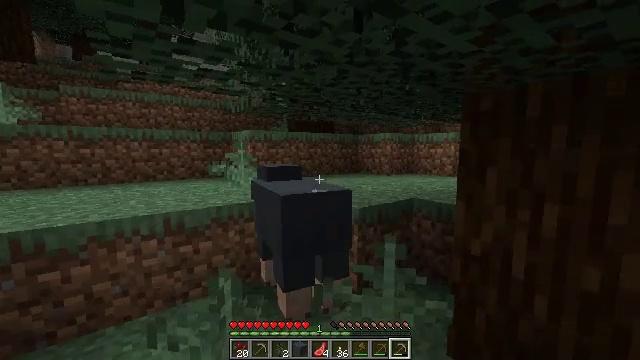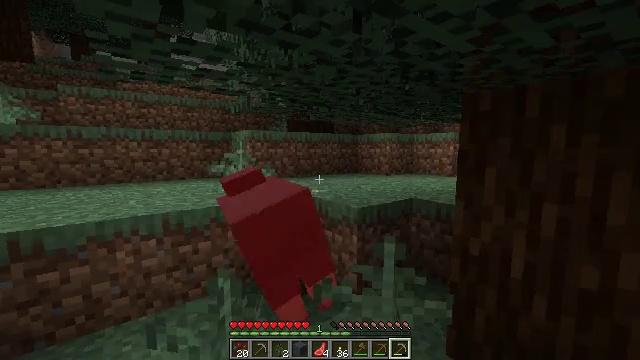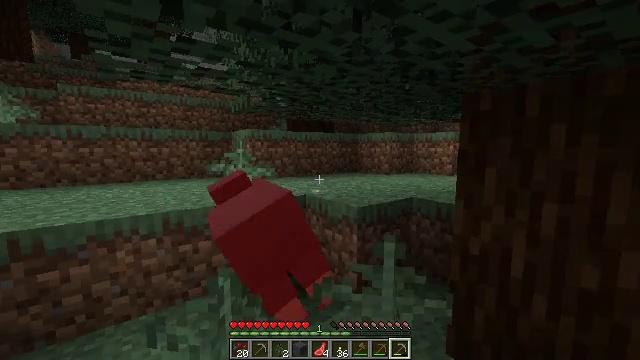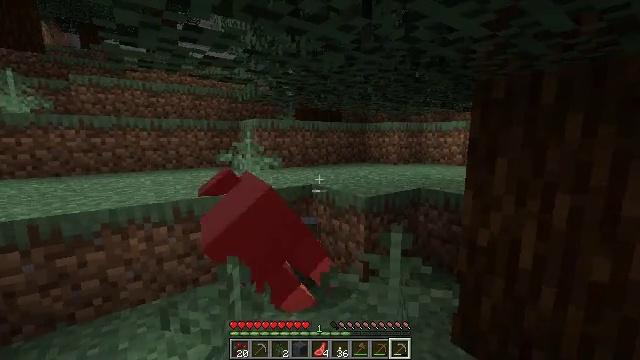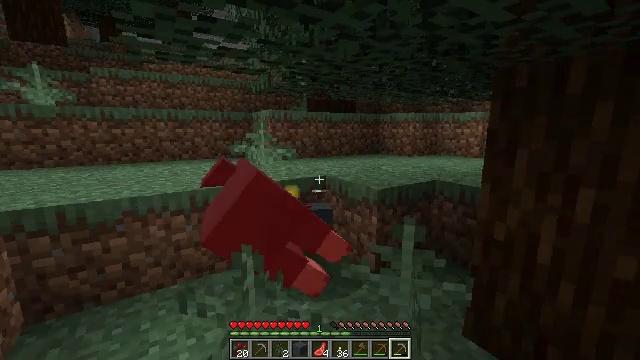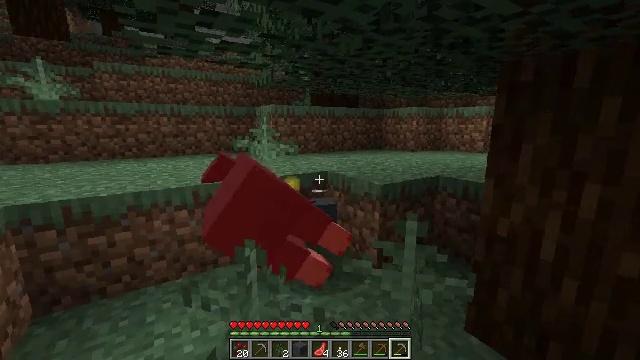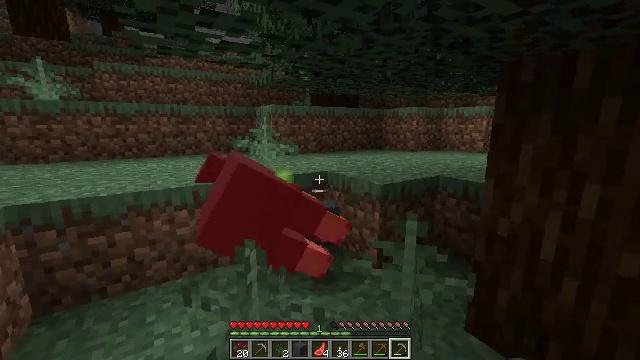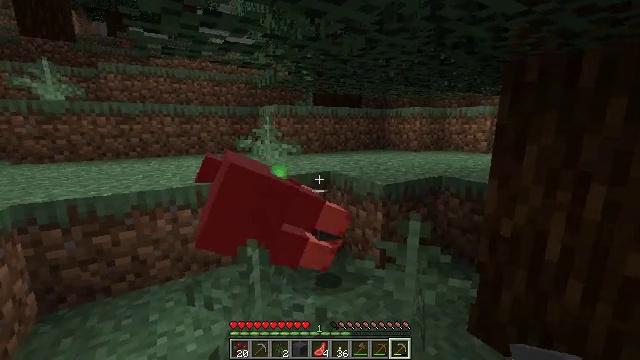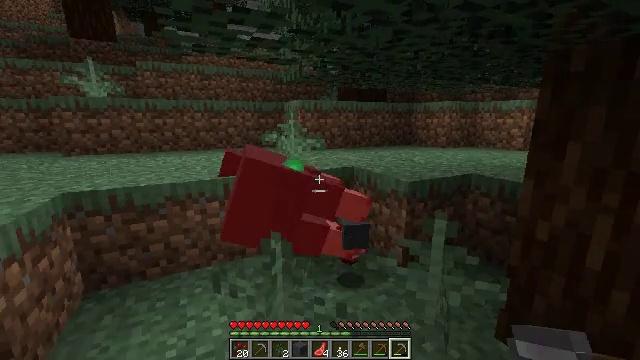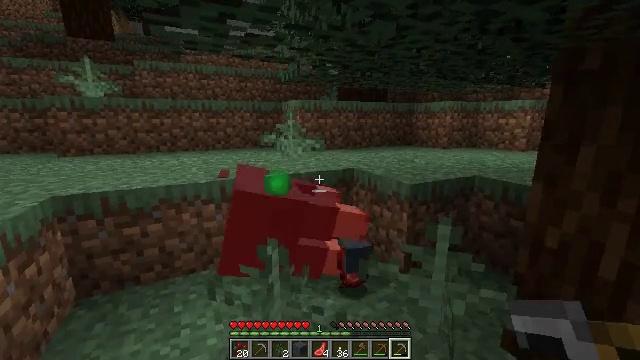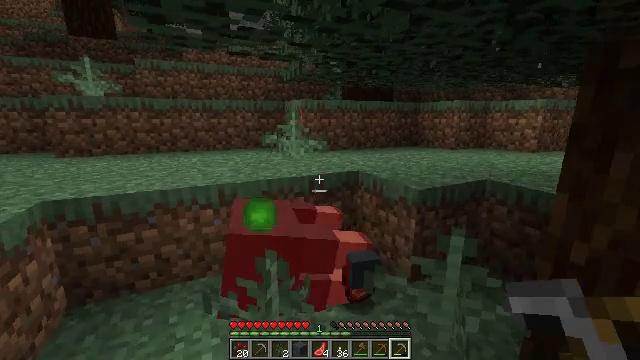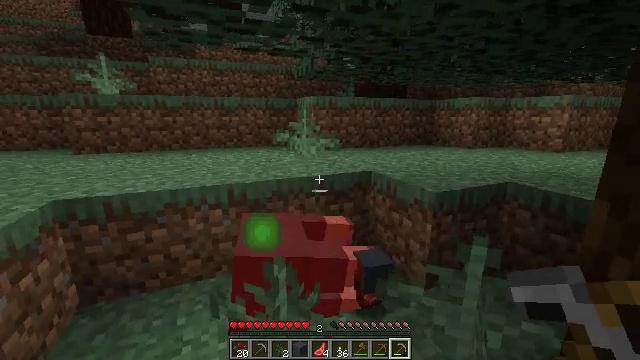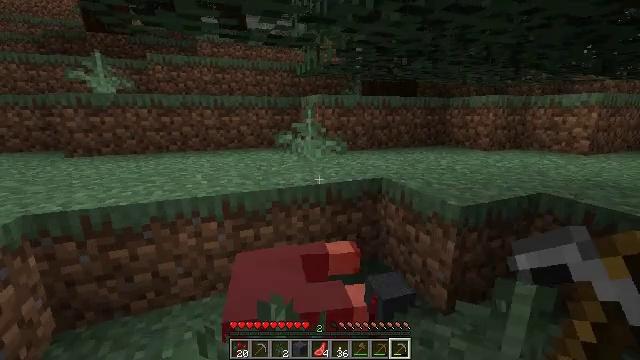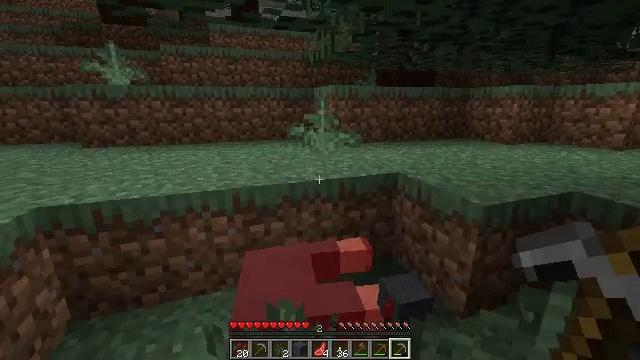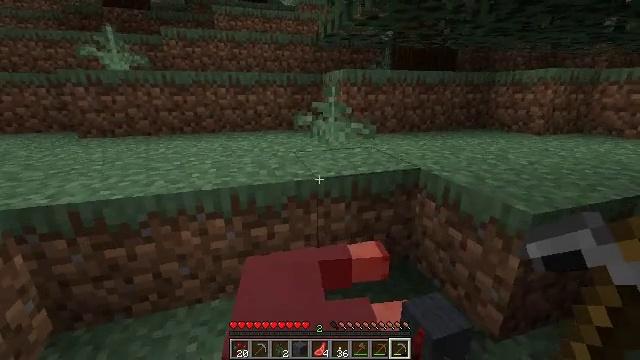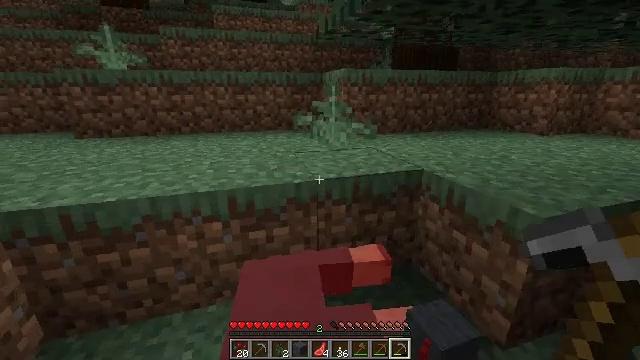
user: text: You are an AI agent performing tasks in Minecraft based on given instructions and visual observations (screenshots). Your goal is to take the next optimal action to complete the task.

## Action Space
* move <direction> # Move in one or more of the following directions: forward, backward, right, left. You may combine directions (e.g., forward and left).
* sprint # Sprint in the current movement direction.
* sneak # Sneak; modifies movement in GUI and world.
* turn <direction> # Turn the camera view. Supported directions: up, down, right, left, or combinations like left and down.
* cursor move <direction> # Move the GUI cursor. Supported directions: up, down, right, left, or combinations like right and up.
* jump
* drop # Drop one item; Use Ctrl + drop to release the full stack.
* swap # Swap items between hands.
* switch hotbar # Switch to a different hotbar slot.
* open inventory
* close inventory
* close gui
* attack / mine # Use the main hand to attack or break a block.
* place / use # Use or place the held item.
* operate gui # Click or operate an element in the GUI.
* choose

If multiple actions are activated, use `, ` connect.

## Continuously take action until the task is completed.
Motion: motion action
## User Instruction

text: Gather materials from the sweet berry bush.
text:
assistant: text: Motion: attack / mine
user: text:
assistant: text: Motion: attack / mine
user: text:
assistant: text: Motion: turn left and down, attack / mine
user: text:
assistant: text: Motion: turn left and down, attack / mine
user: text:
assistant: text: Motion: turn down, attack / mine
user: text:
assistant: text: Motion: attack / mine
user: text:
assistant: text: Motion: attack / mine
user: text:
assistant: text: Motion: turn left and down
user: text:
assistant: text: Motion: move forward
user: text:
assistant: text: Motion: move forward
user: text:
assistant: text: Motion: move forward, turn left
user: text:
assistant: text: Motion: move forward, turn left
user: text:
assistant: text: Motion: move forward, turn left and down
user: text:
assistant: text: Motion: move forward, turn left and down
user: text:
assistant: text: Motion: move forward
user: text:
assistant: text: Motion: move forward, turn down
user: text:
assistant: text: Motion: move forward, turn left and down
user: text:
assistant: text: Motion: move forward
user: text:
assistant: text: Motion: move forward
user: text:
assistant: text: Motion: move forward
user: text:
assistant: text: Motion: move forward and move right
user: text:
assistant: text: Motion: move forward and move right
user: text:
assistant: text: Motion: move forward and move right
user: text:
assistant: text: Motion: move forward and move right, turn left
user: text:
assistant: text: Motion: move forward and move right, turn left
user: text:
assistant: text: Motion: move forward and move right, turn left and up
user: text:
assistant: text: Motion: turn left and up
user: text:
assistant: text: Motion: turn left and up
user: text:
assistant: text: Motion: turn left and up
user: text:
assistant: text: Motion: move forward, turn right and up